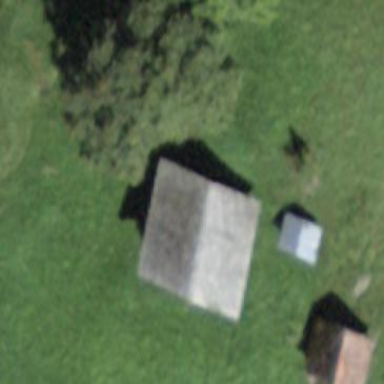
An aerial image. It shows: Rural barn.